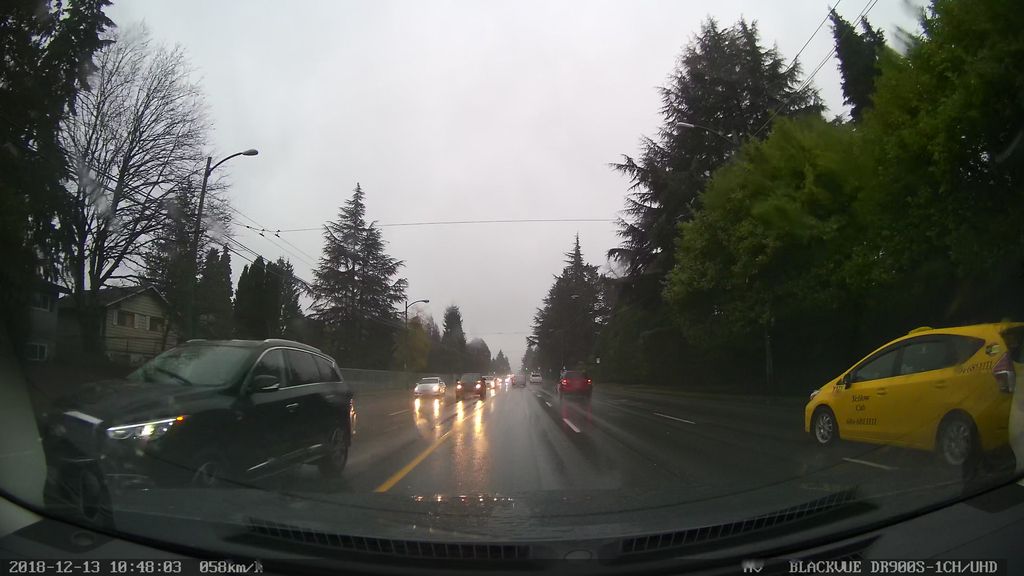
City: vancouver